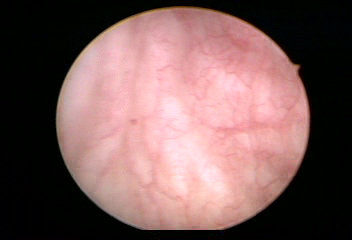
Modality: WLC
Class: Normal mucosa
Bladder cancer association: No